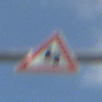
Verkehrszeichen: DoppelkurveZunaechstLinks
Umgebung: Outdoor, Suburban
Tageszeit: MorningAfternoon
Wetter: PartlyCloudy
Licht: Natural
Jahreszeit: NotSpecified
Kontrast: HighContrast